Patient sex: M
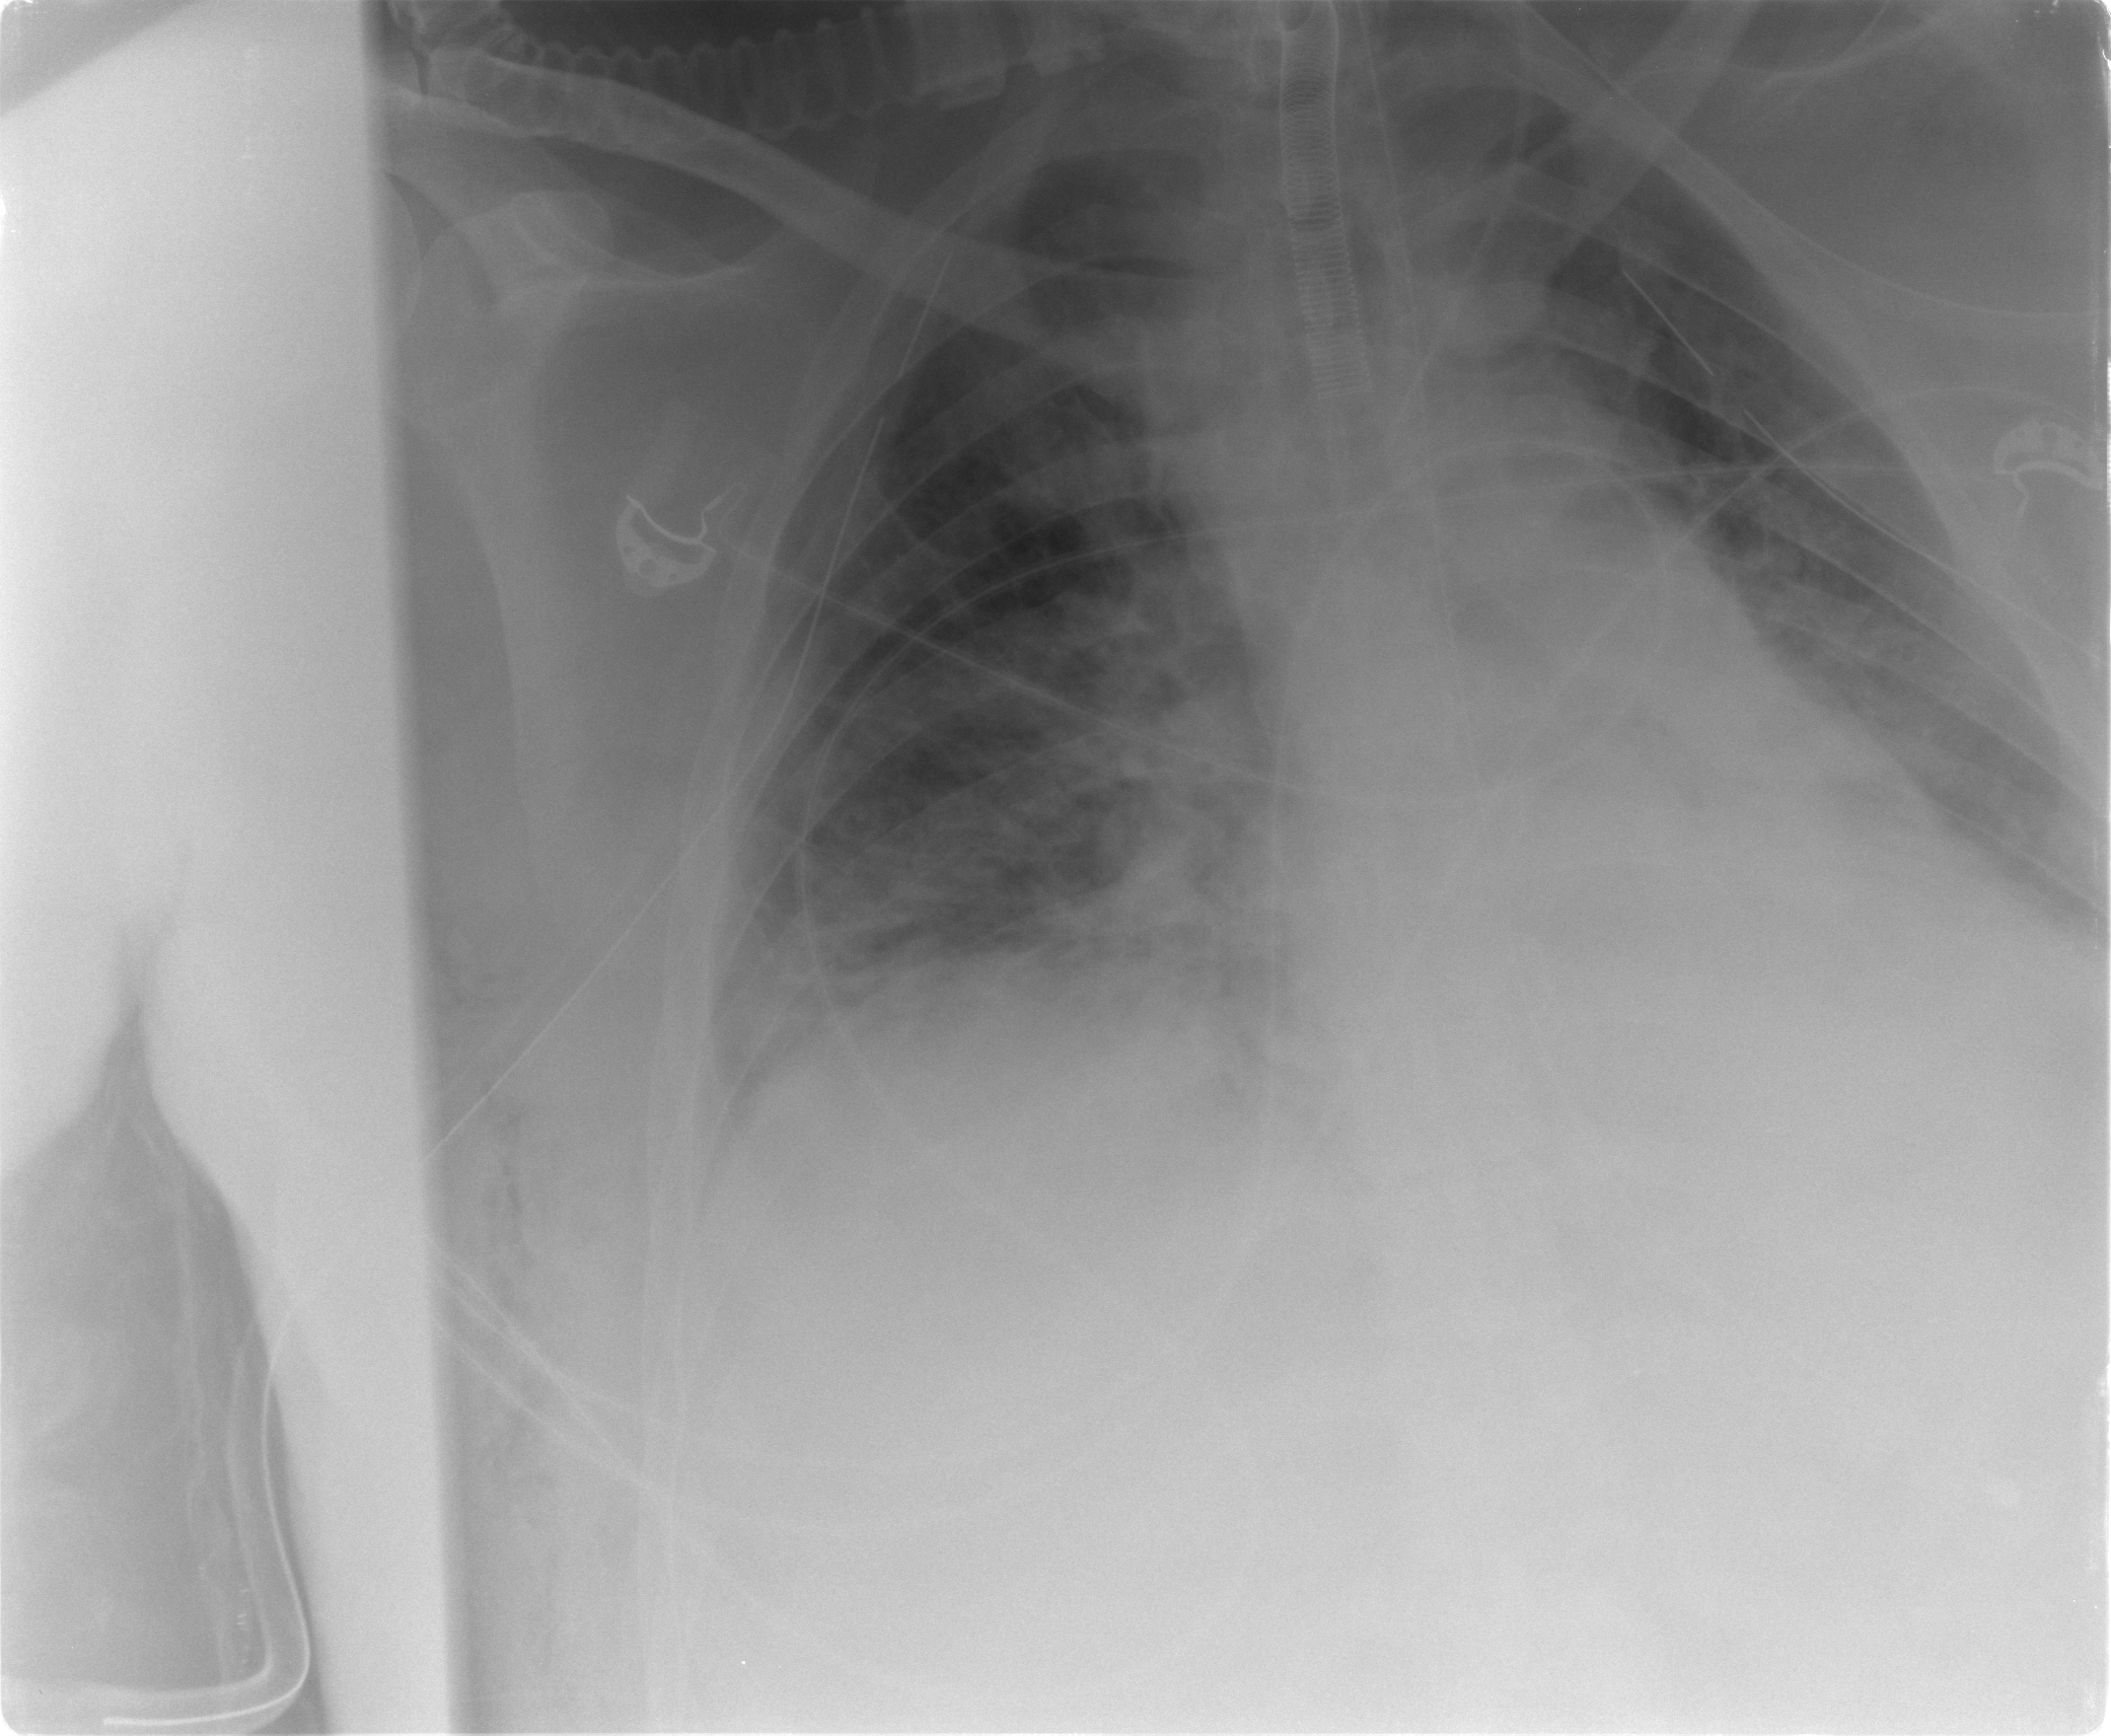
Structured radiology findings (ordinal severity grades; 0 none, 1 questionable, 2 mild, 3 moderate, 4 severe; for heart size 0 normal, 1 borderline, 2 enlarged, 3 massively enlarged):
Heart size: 2
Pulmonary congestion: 2
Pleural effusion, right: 2
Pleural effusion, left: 2
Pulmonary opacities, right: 3
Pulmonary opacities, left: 3
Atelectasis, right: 2
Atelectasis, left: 2